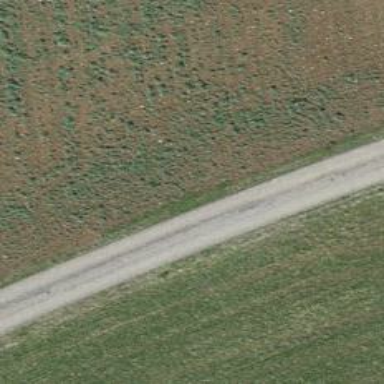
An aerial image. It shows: Unclassified road.